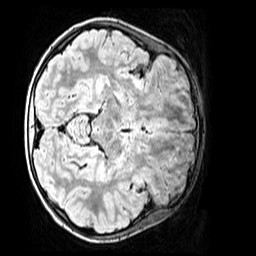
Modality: FLAIR
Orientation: axial
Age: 11
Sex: male
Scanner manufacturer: siemens
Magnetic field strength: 3 T
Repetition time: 5 s
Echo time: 0.388 s